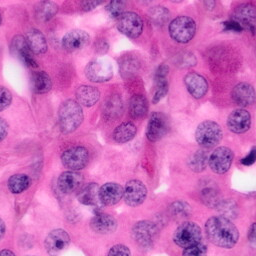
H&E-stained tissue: Pancreatic